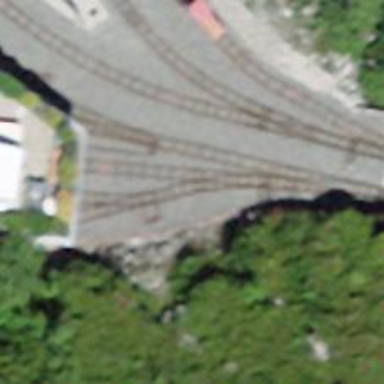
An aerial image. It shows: Disused railway yard.